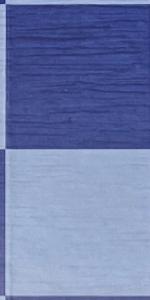
Label: Empty